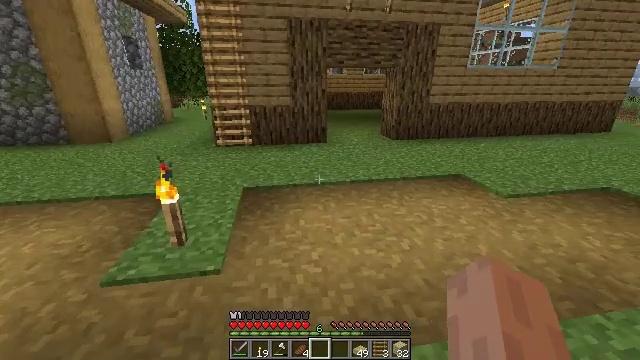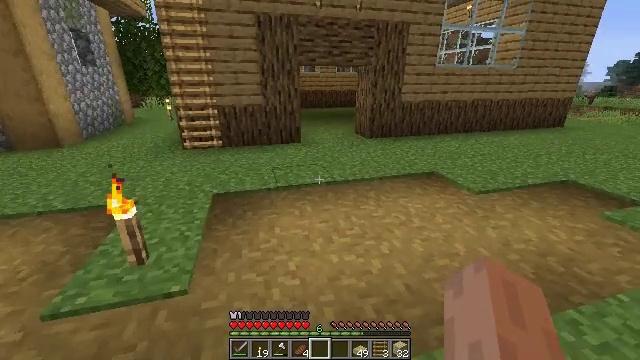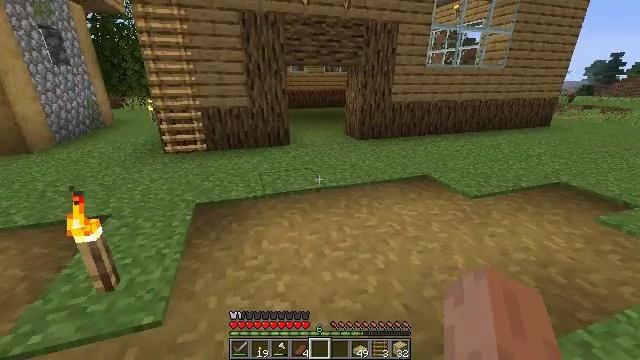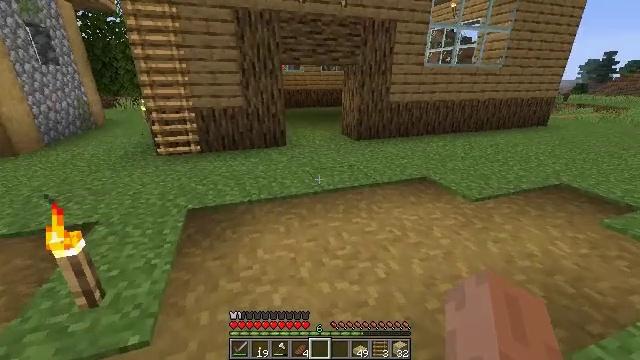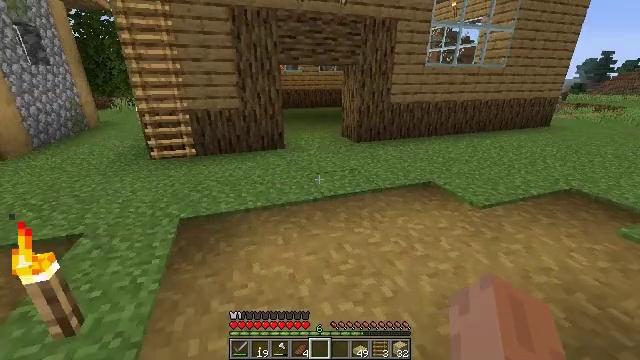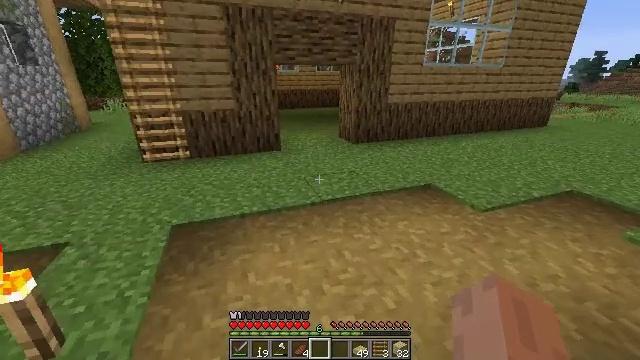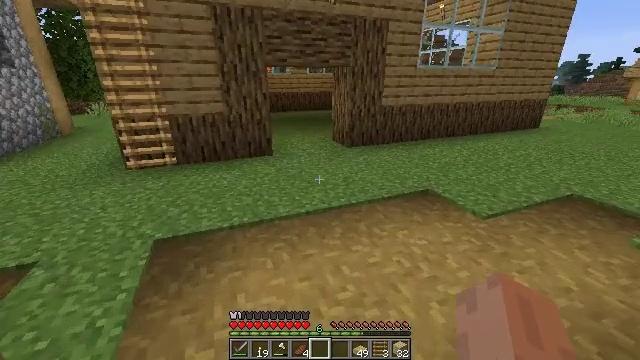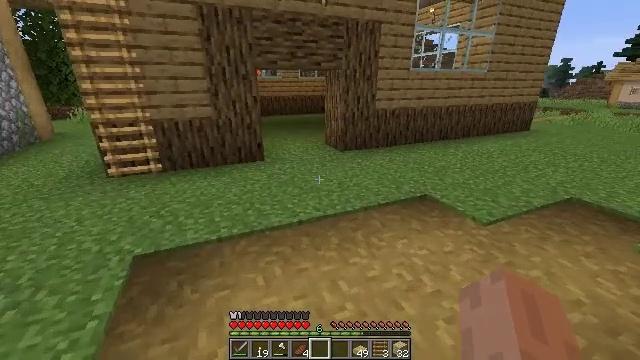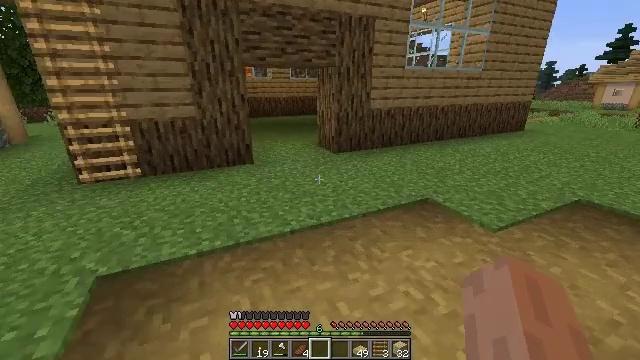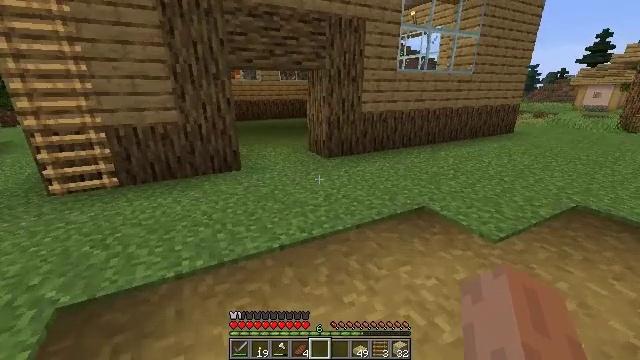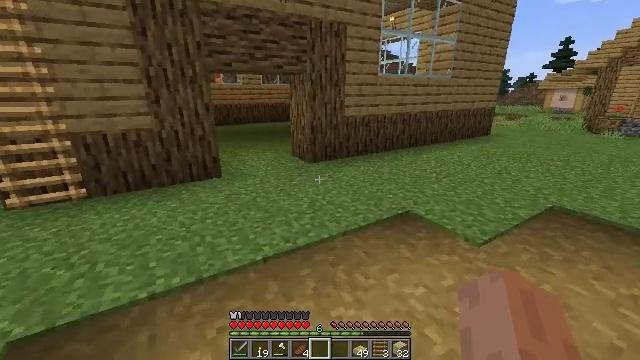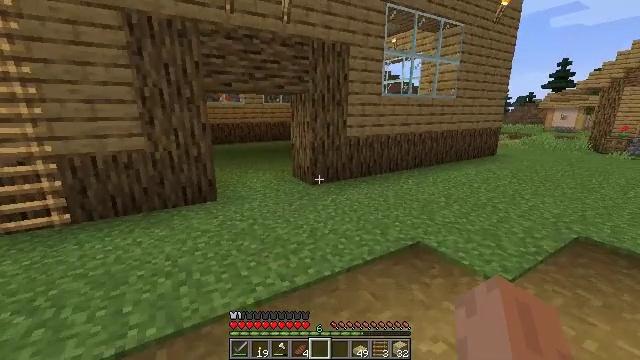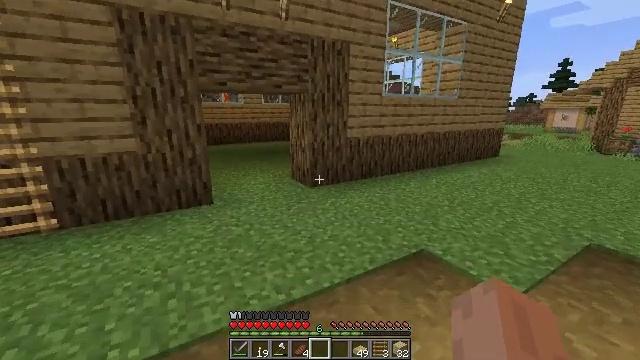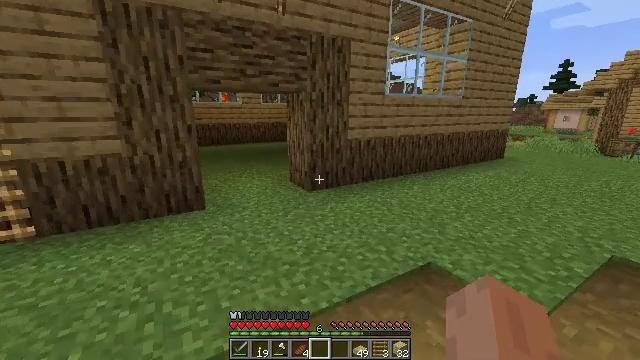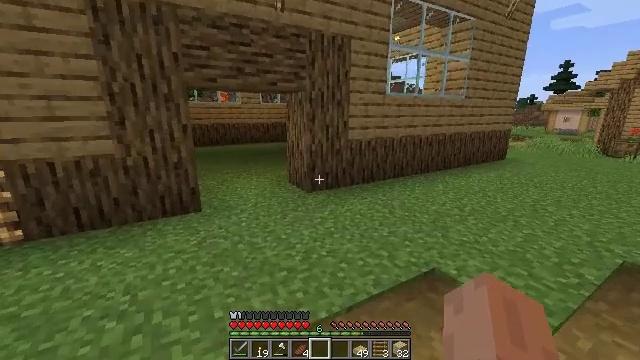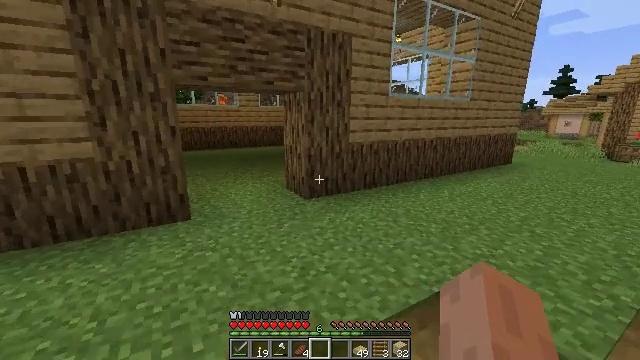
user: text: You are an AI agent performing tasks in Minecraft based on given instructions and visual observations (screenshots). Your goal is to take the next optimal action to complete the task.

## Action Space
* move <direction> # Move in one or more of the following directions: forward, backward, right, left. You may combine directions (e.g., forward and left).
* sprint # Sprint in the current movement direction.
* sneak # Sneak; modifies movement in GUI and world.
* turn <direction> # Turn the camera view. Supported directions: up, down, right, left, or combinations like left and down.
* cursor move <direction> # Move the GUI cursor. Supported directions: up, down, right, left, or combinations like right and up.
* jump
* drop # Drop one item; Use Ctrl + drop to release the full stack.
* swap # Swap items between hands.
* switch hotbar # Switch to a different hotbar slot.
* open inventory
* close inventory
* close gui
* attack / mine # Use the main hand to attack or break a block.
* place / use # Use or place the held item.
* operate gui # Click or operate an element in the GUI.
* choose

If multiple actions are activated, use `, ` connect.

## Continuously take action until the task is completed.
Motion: motion action
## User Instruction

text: Combine cobblestone to craft cobblestone stairs.
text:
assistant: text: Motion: move forward, turn right
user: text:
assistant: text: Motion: move forward, turn right
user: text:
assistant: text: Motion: move forward
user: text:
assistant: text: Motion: move forward
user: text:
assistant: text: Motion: move forward
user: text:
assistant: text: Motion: move forward, turn right
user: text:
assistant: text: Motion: move forward, turn right
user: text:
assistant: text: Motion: move forward, turn right
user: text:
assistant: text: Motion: move forward, turn right
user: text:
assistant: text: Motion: move forward, turn right
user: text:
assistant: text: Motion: move forward, turn up
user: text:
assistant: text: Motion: move forward
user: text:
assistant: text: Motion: move forward
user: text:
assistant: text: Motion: move forward
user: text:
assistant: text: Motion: move forward
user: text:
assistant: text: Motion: move forward, turn right and down
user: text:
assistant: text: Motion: move forward, turn down
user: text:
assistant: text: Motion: move forward, turn left
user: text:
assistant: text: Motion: move forward, turn left
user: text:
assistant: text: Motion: move forward, turn left
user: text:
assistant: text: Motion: move forward, turn left
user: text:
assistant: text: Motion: move forward, turn left
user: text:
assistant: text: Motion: move forward, turn left
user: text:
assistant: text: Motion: move forward, turn left
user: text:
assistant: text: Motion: move forward
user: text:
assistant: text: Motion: move forward
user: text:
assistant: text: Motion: move forward, turn left
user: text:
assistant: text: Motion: move forward, turn left
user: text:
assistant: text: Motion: move forward, turn left
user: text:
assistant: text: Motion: move forward, turn left